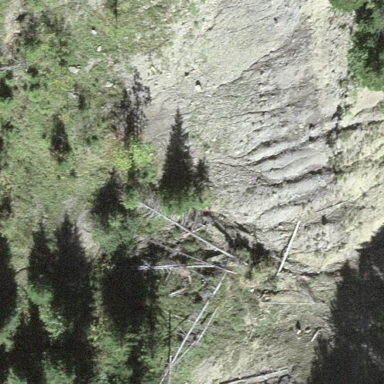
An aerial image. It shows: Natural scree.